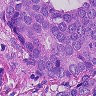
Metastatic tissue present: yes